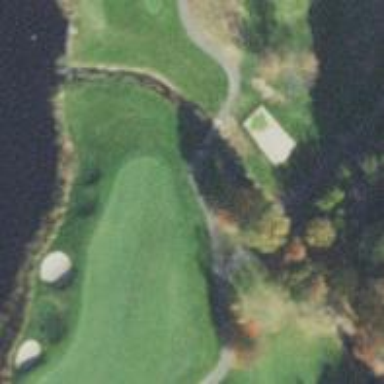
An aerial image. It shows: Path bridge used as golf cartpath.